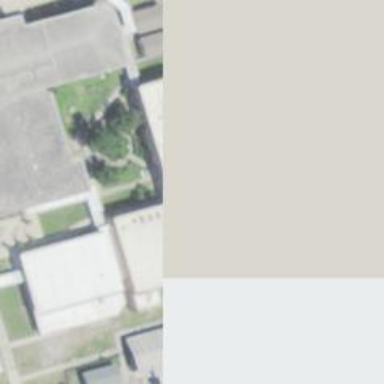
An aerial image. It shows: School building.